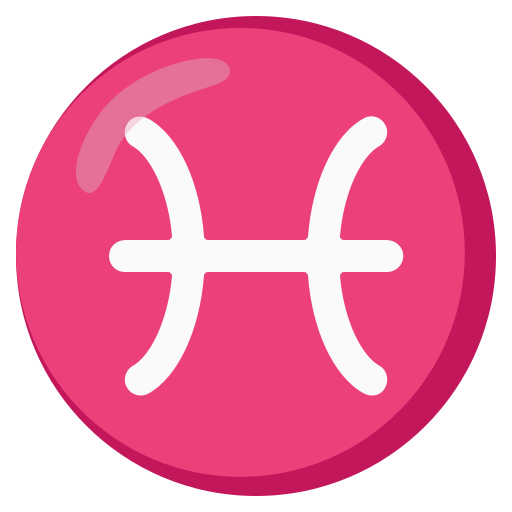
Emoji: ♓